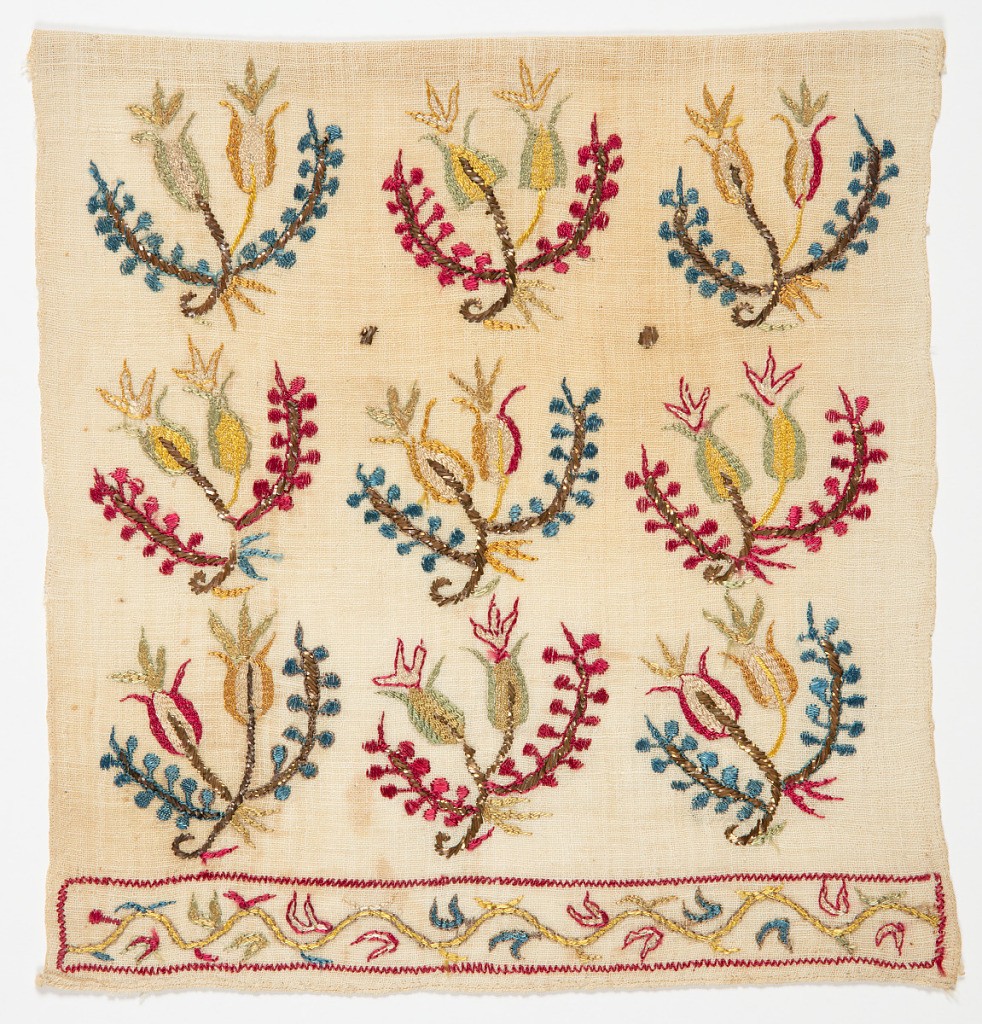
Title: Towel
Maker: Unknown
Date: ca. 1850
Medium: silk, copper, cotton Technique: embroidered
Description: Towel end with three rows of flowers embroidered in bright colors of red, blue, green, dark yellow, brown, and tan with metallic thread.